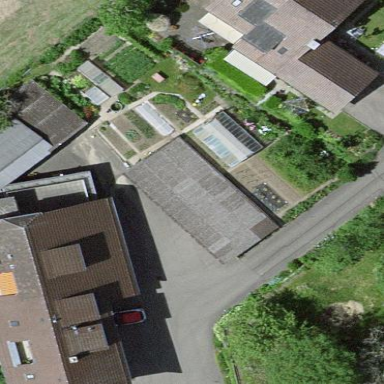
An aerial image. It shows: Garage.